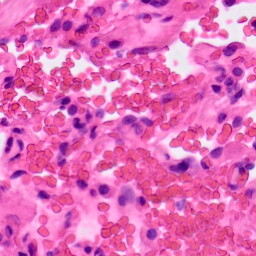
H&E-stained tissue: Lung